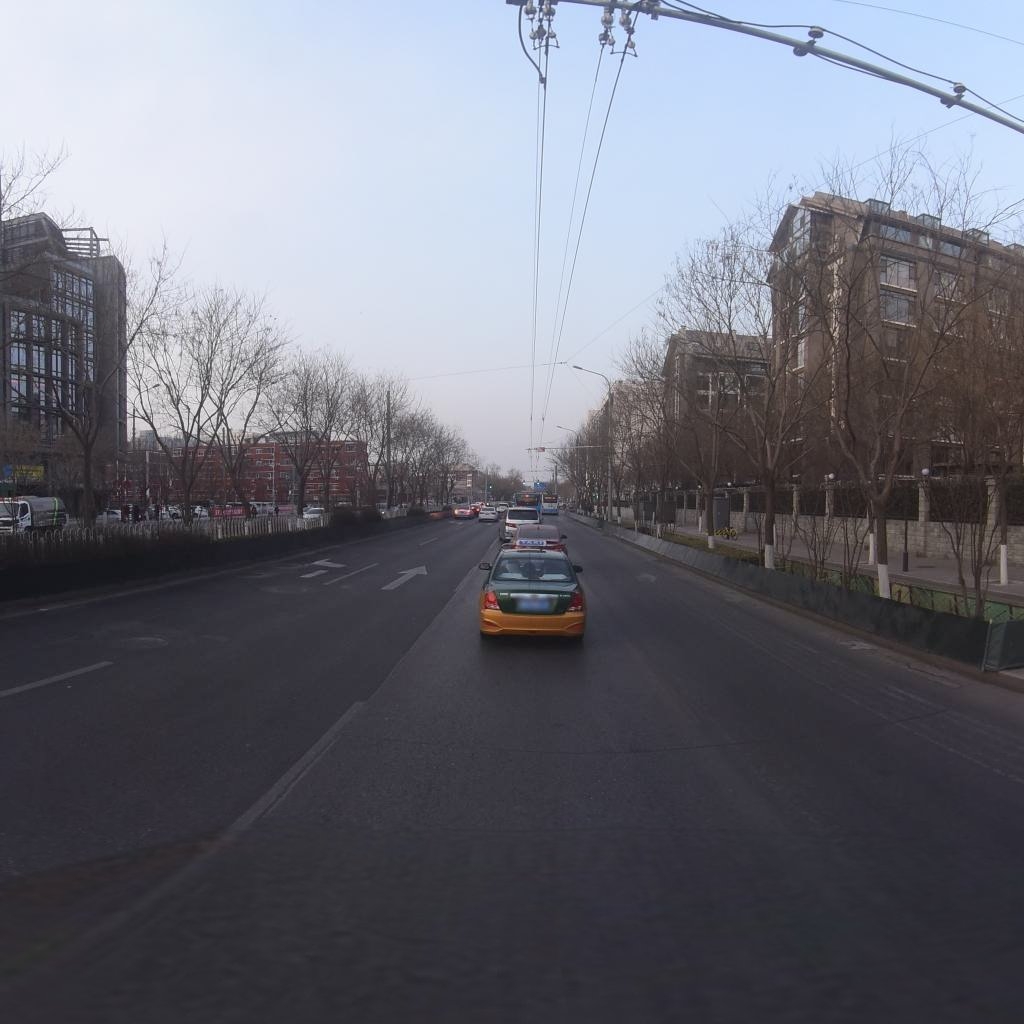
Region: Xicheng
Road damage annotations: transverse crack, manhole cover, longitudinal crack